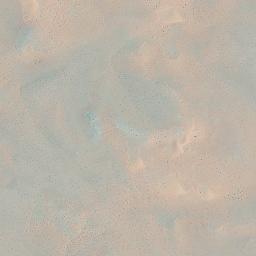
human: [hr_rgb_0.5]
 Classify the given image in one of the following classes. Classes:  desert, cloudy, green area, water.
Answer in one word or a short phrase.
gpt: desert